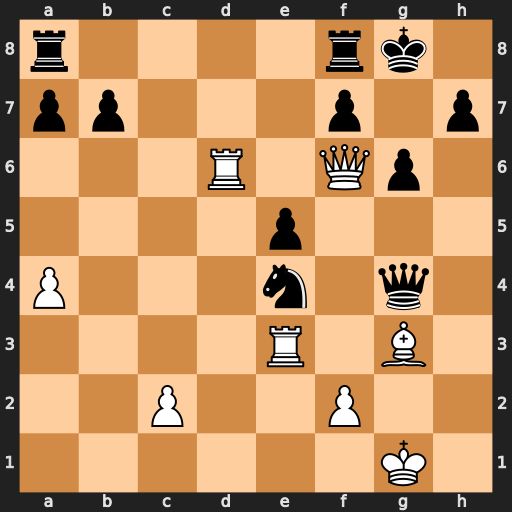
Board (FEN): r4rk1/pp3p1p/3R1Qp1/4p3/P3n1q1/4R1B1/2P2P2/6K1
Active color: w
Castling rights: -
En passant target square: -
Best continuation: Rxe4 Qxe4 Bxe5 Qxe5 Qxe5